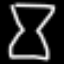
Label: hourglass